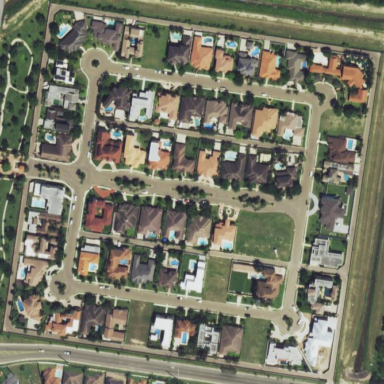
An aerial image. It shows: Residential area within neighborhood.